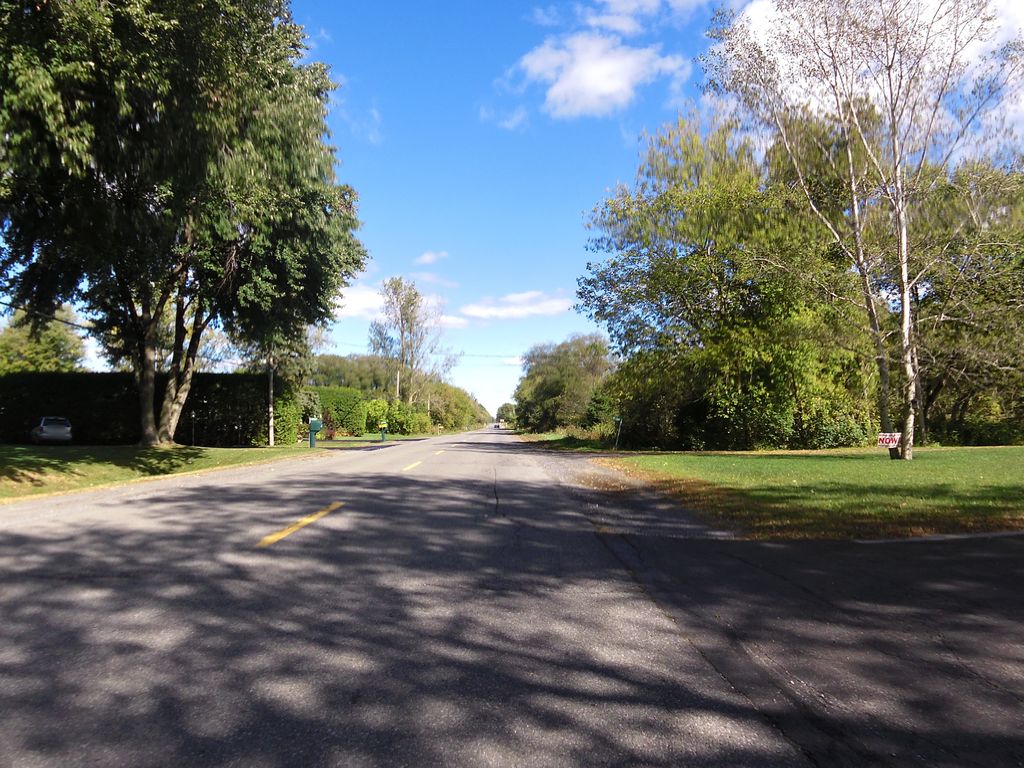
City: ottawa-gatineau